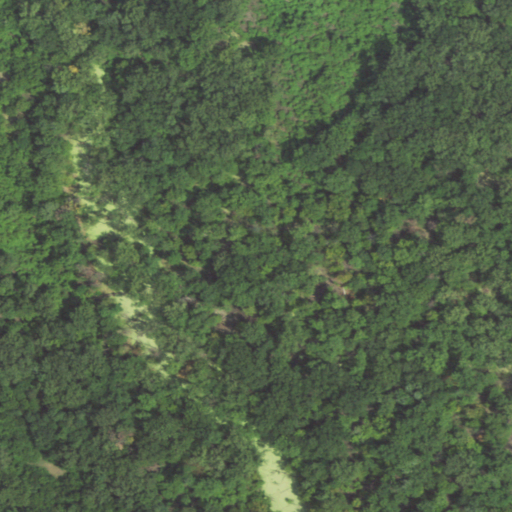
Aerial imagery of island in Missouri named South Fritz Island containing woody wetlands and herbaceous wetlands